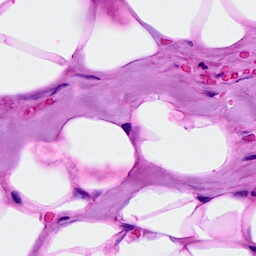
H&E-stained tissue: Breast